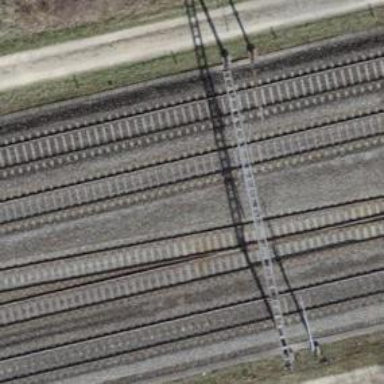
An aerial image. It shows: Single-track electrified railway siding with contact line for service.